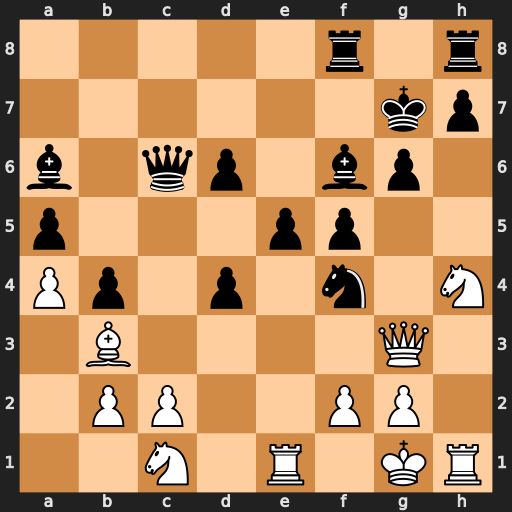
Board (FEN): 5r1r/6kp/b1qp1bp1/p3pp2/Pp1p1n1N/1B4Q1/1PP2PP1/2N1R1KR
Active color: w
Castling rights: -
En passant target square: -
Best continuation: Nxf5#